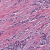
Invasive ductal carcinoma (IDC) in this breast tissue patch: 1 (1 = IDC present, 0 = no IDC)